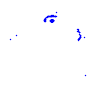
Particle: kaon